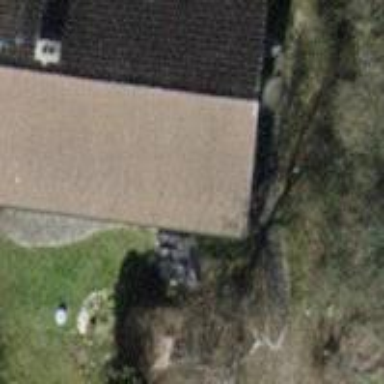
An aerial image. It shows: Semidetached house with gabled roof.